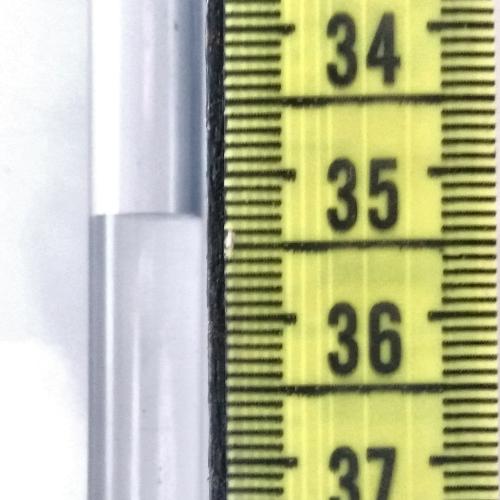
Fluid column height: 35.3 cm